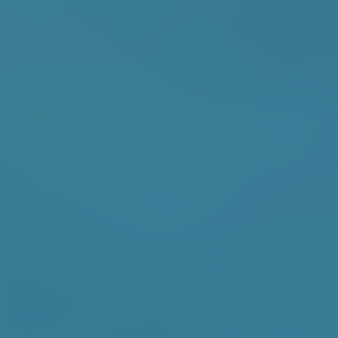
Label: other